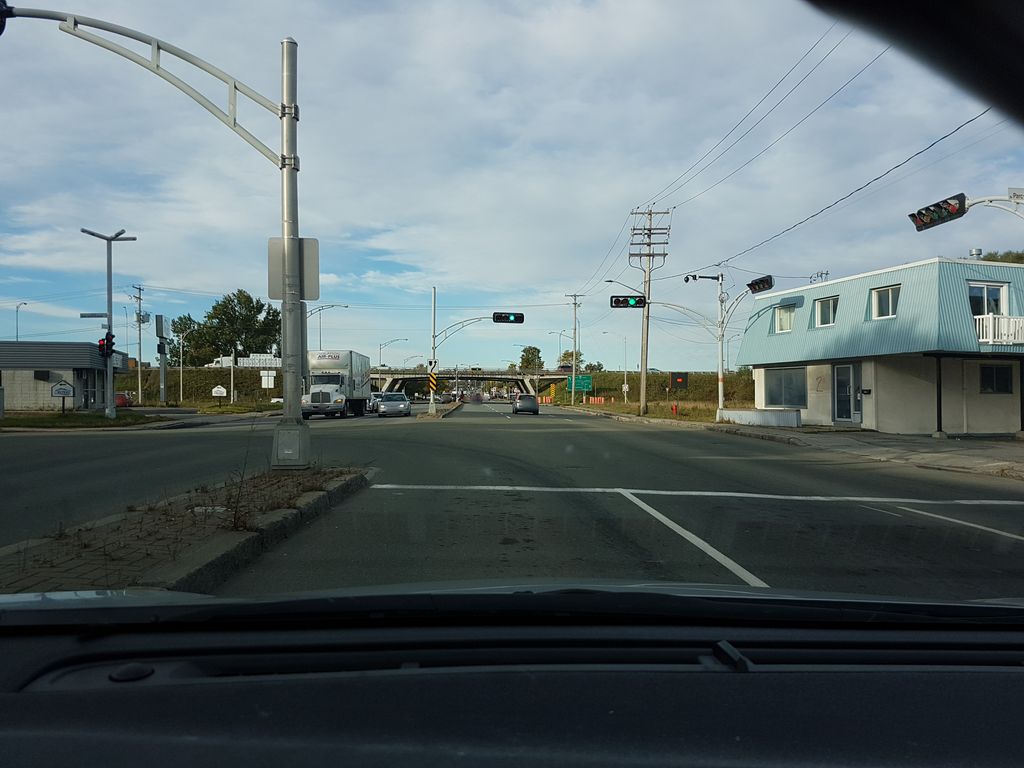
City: quebec_city